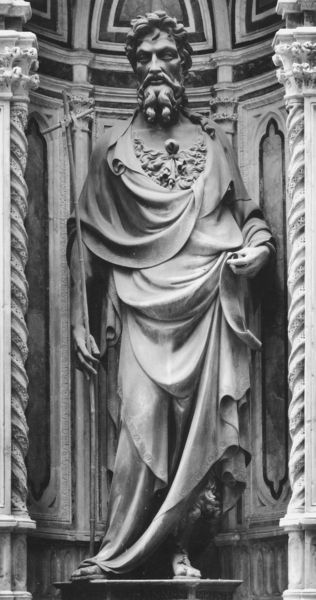
Titel: Hl. Johannes der Täufer
Künstler: Lorenzo Ghiberti
Standort: Florenz, Orsanmichele (EU - I - Toskana)
Schlagwörter: mann, umhang, kleid, marmor, nase, säulen, blick, bart, bibel, falten, johannes, stein, täufer, vollbart, kirche, figur, gewand, locken, skulptur, statue, fell, füße, düster, stab, falte, streng, finster, faltenwurf, foto, barfuss, nische, kreuz, lockig, kapitell, geometrisch, florenz, heiliger, gerafft, heilig, prophet, symetrisch, barfus, apostel, formal, raffen, schüsselfalte, rundnische, selig, jusus, barfiss, finsterer blick